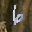
Label: 6